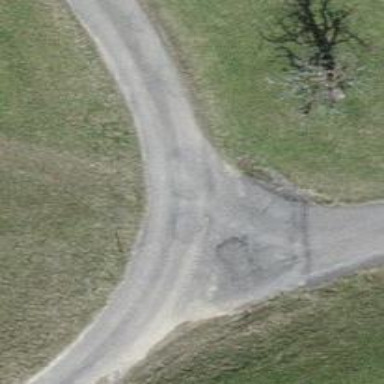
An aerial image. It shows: Well-maintained track road with grade 1 tracktype.